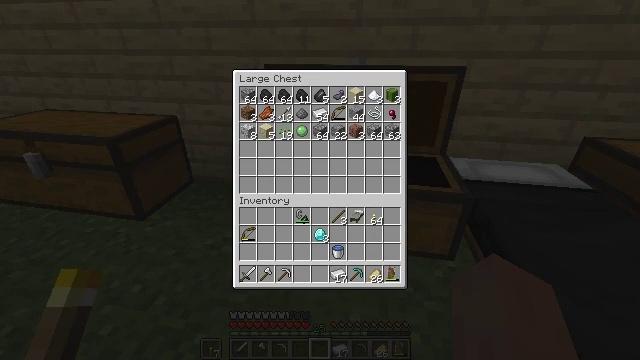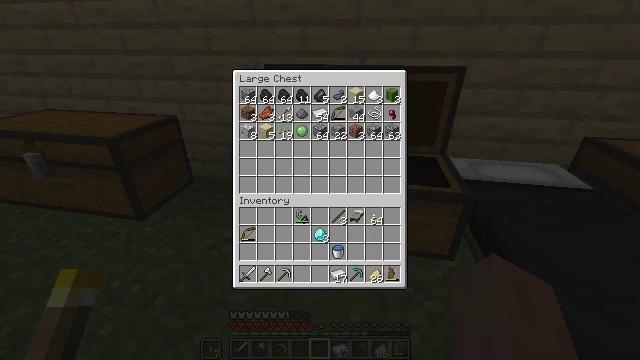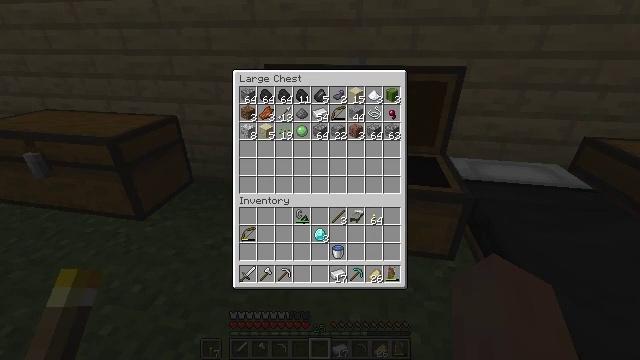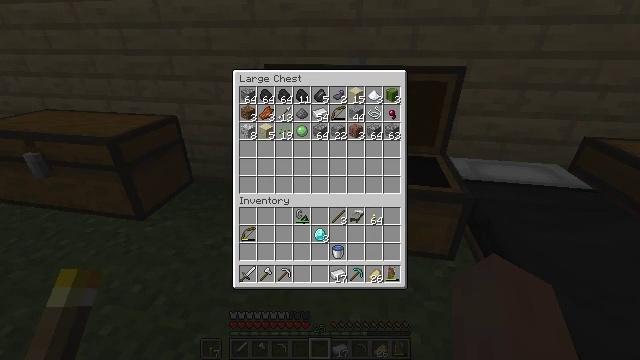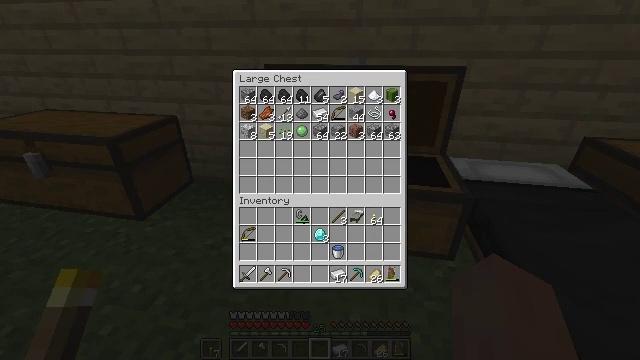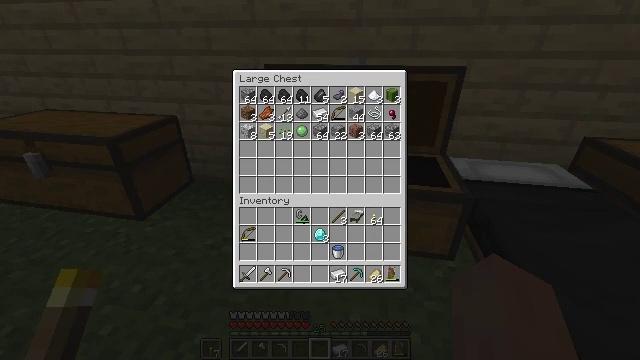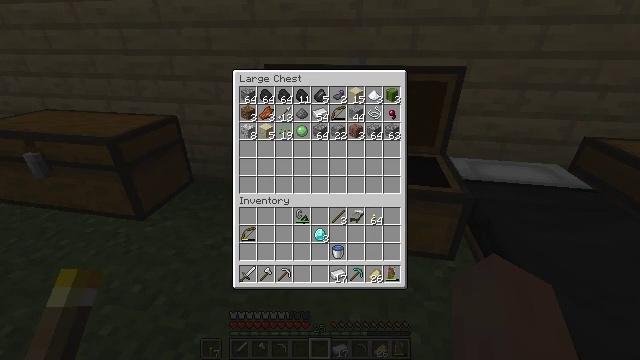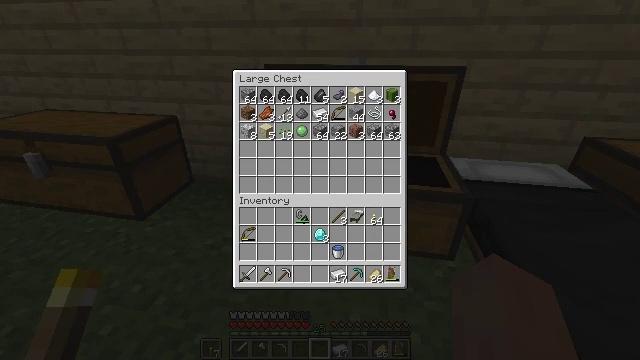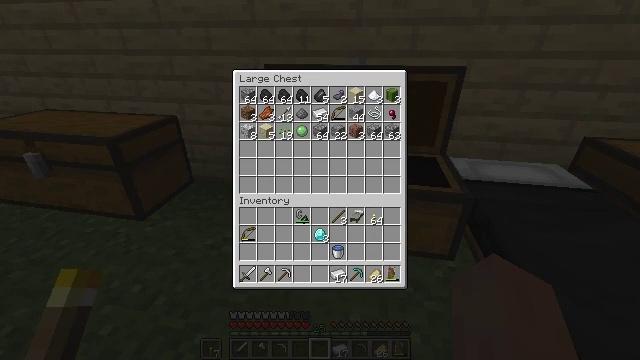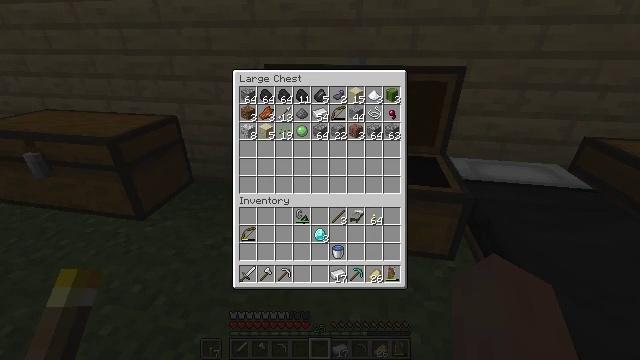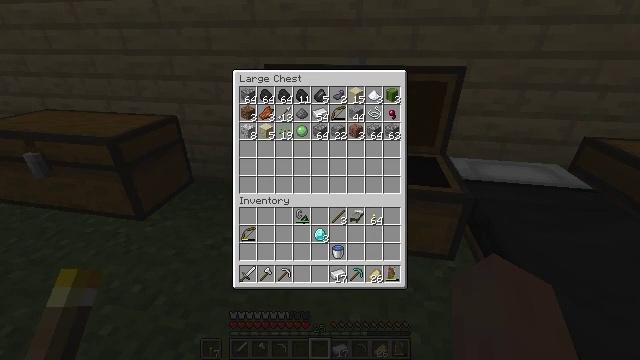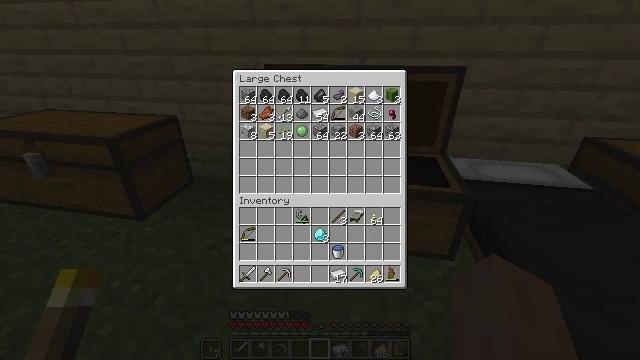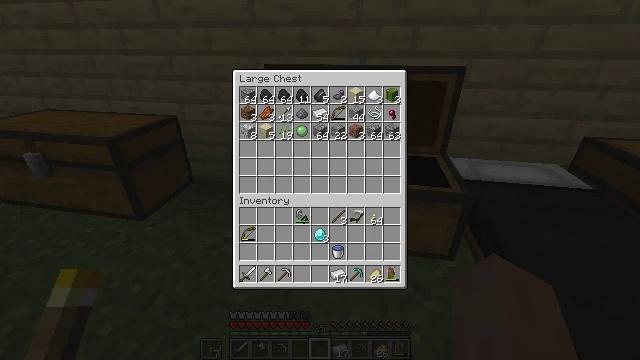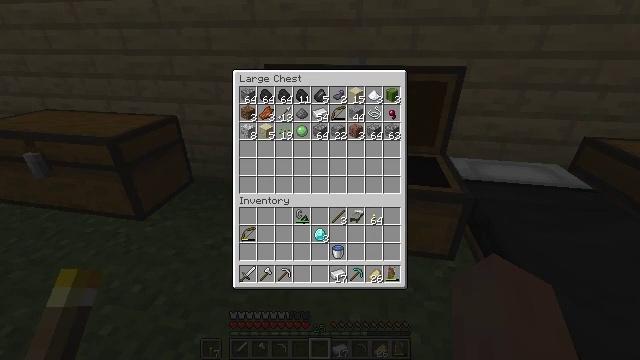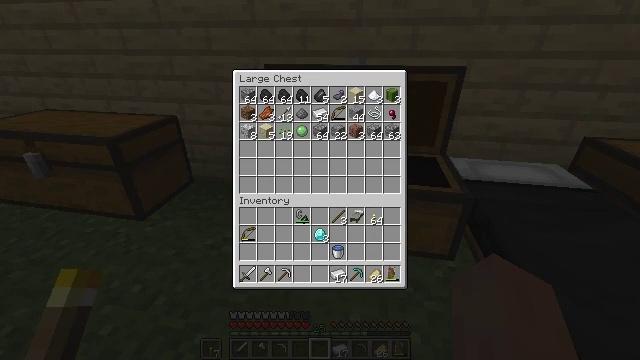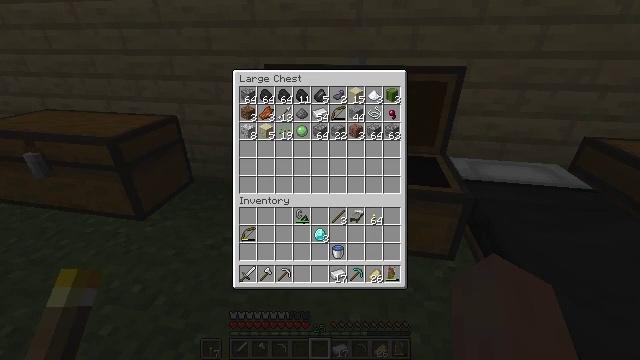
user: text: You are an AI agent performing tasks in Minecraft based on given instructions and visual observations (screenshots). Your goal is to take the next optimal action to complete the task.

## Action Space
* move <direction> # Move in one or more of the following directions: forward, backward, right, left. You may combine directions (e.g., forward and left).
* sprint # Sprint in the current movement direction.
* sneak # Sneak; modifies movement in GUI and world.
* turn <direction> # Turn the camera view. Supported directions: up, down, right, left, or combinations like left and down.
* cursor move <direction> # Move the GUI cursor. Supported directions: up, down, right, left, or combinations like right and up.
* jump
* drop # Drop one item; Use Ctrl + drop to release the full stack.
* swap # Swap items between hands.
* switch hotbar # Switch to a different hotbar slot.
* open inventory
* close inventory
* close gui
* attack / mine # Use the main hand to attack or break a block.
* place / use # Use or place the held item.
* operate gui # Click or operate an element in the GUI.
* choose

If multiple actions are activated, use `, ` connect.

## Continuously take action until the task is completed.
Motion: motion action
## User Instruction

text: Create a gold ingot in the furnace.
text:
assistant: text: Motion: no_op
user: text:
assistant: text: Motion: no_op
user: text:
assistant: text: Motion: no_op
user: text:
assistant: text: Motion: no_op
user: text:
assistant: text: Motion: no_op
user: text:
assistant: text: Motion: no_op
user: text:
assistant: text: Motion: no_op
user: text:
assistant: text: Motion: no_op
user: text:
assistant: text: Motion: no_op
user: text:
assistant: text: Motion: no_op
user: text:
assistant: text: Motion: no_op
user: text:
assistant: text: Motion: no_op
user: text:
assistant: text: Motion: no_op
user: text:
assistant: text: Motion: no_op
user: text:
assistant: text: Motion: no_op
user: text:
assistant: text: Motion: no_op
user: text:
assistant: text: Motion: no_op
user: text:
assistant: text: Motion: no_op
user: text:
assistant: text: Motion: no_op
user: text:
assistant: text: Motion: no_op
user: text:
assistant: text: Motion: no_op
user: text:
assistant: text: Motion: no_op
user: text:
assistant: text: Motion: no_op
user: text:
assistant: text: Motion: no_op
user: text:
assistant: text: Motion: no_op
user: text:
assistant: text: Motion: no_op
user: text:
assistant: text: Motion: no_op
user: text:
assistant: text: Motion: no_op
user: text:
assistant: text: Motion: no_op
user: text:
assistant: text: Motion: no_op